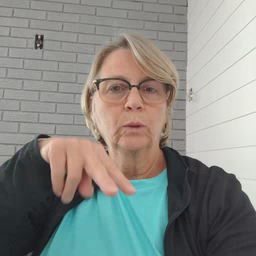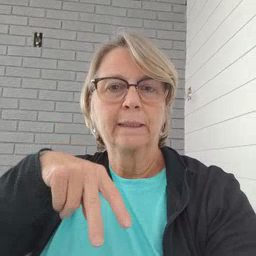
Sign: read